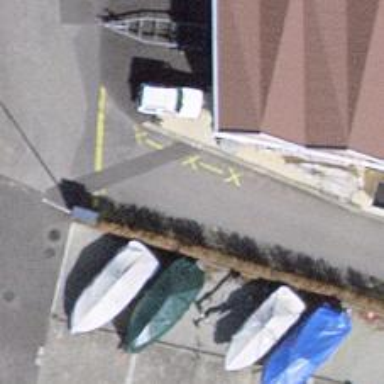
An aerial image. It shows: Rising bollard lift gate.